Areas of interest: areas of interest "Yijiatong Driving School (Guangyuan Training Ground)"
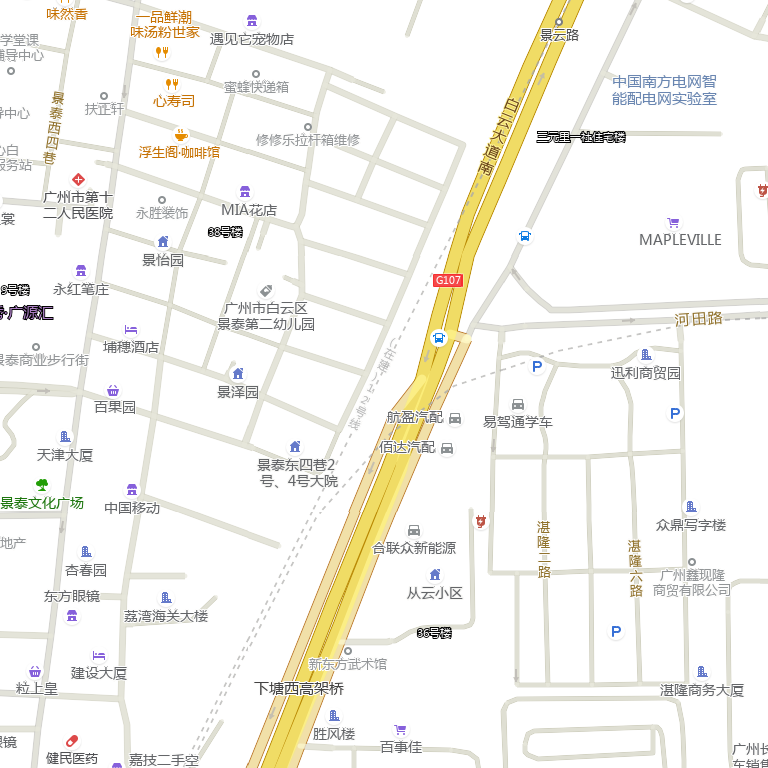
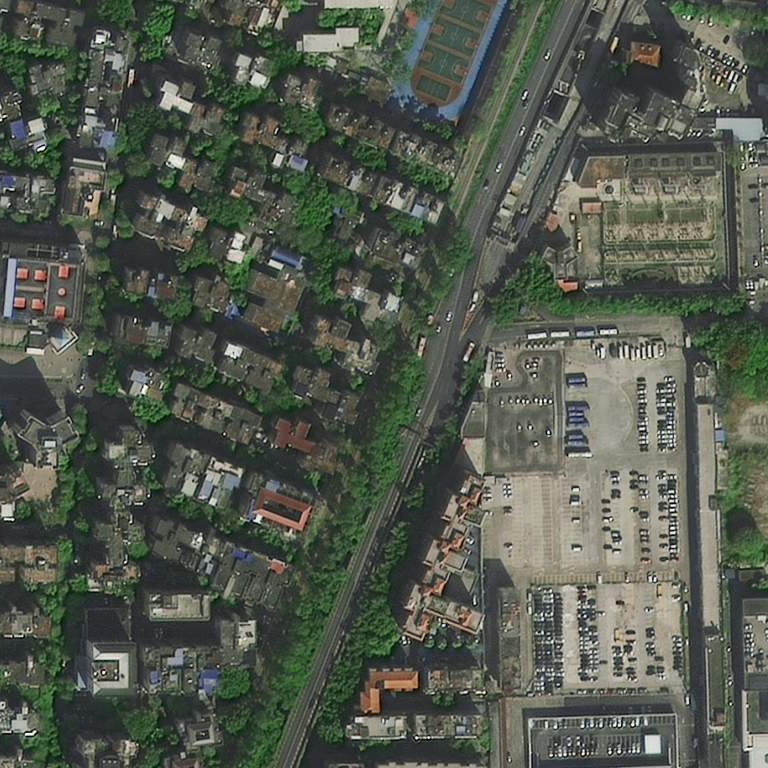